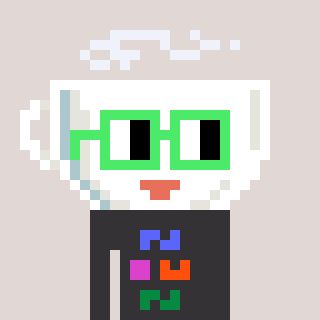
a pixel art character with square light green glasses, a mug-shaped head and a grayscale-colored body on a warm background